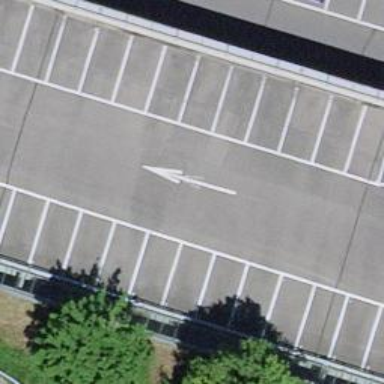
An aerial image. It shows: Bicycle parking facility.